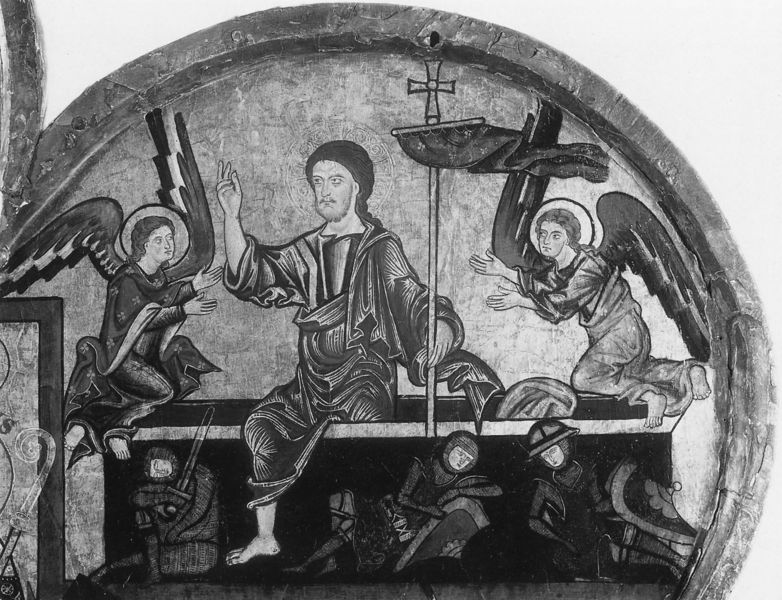
Titel: Quedlinburger Retabel
Institution: Quedlinburg
Schlagwörter: flügel, hand, schatten, ausschnitt, bart, augen, falten, hände, gewand, haare, rund, engel, schlafende, stab, fahne, soldaten, wandgemälde, foto, schild, kreuz, religion, schwert, schwerter, ritter, heiligenschein, sarg, nimbus, christus, grab, religiös, wächter, turban, fresco, auferstehung, haara, kreuzengel, segenszeichen